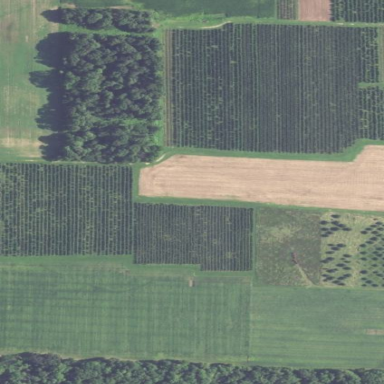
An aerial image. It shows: Orchard.